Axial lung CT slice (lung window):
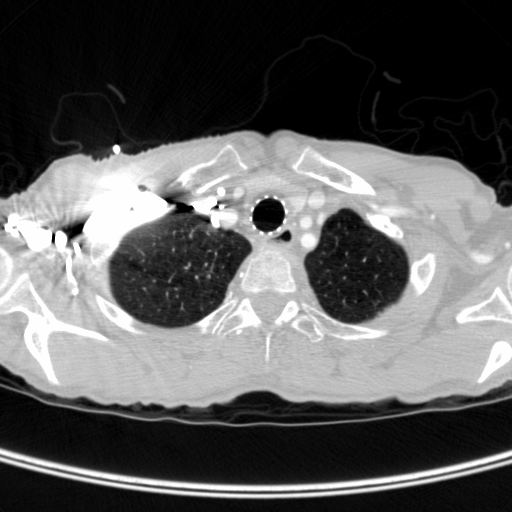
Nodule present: no